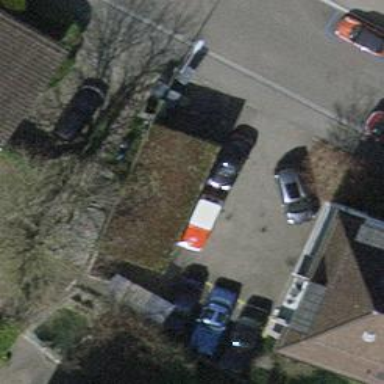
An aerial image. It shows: Service building with flat roof.